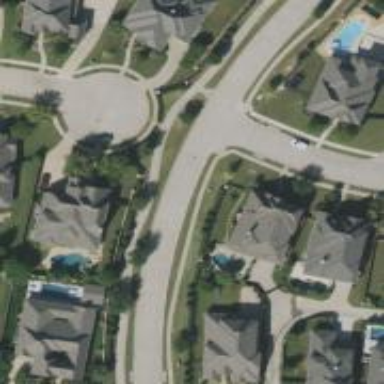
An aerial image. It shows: Residential road with sidewalk on the left.